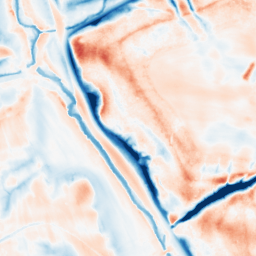
Category: trend_removal
Decomposition family: local_polynomial
Decomposition parameters: window_size: 31
degree: 1
Upsampling method: linear_exact
Upsampling parameters: scale: 2
Upsampling scale: 2